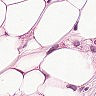
Metastatic tissue present: yes